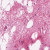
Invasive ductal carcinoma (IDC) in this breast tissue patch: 0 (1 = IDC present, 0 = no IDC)